Question: It is <URL>, that one should right-click project name and click 'Run' in context menu.
Unfortunately, I have 'Run' dimmed:

Why?
'Clean and Build' worked successfully.
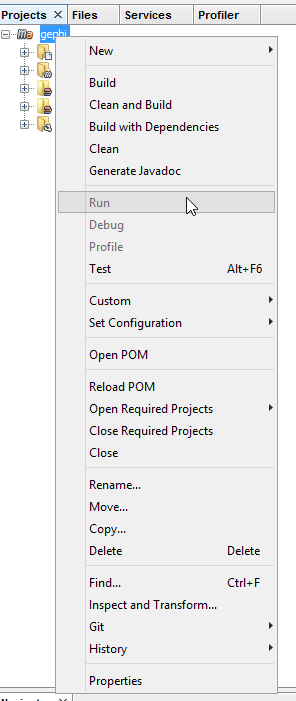
Answer: since Gephi is a netbeans platform application, it is likely that you need to find the netbeans platform app module (subproject) and Run that one.